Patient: sex M, age 59
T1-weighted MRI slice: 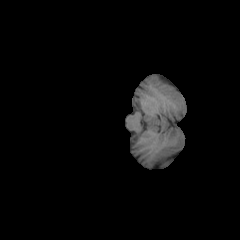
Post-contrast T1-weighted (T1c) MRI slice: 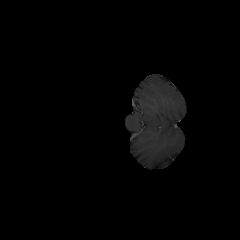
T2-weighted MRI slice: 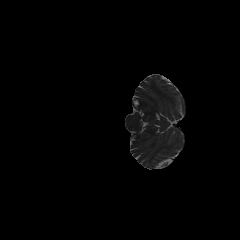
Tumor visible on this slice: no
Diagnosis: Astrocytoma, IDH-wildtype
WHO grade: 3